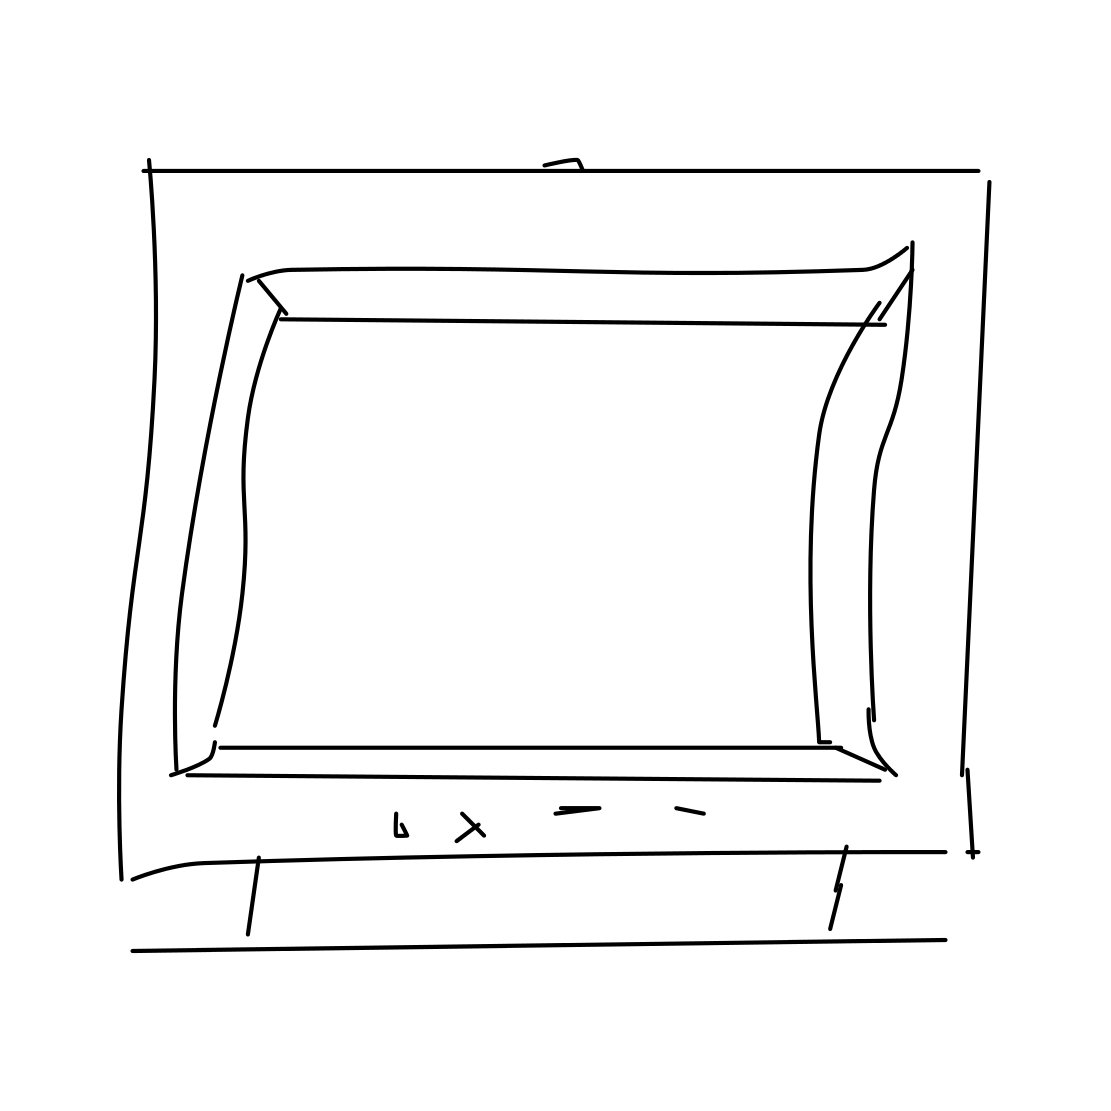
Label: tv